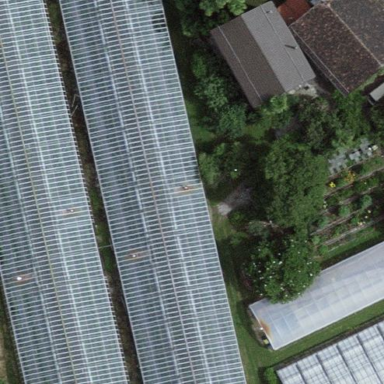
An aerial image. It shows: Greenhouse.